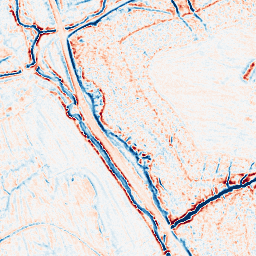
Category: edge_preserving
Decomposition family: bilateral
Decomposition parameters: d: 9
sigma_color: 75
sigma_space: 50
Upsampling method: bspline
Upsampling parameters: scale: 2
Upsampling scale: 2